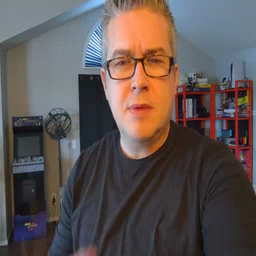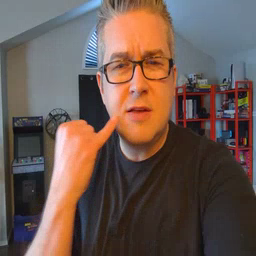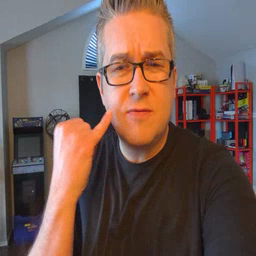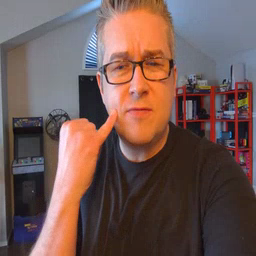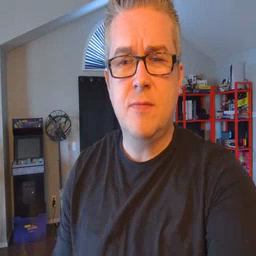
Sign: if